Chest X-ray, AP view. Patient: 32 years old, sex F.
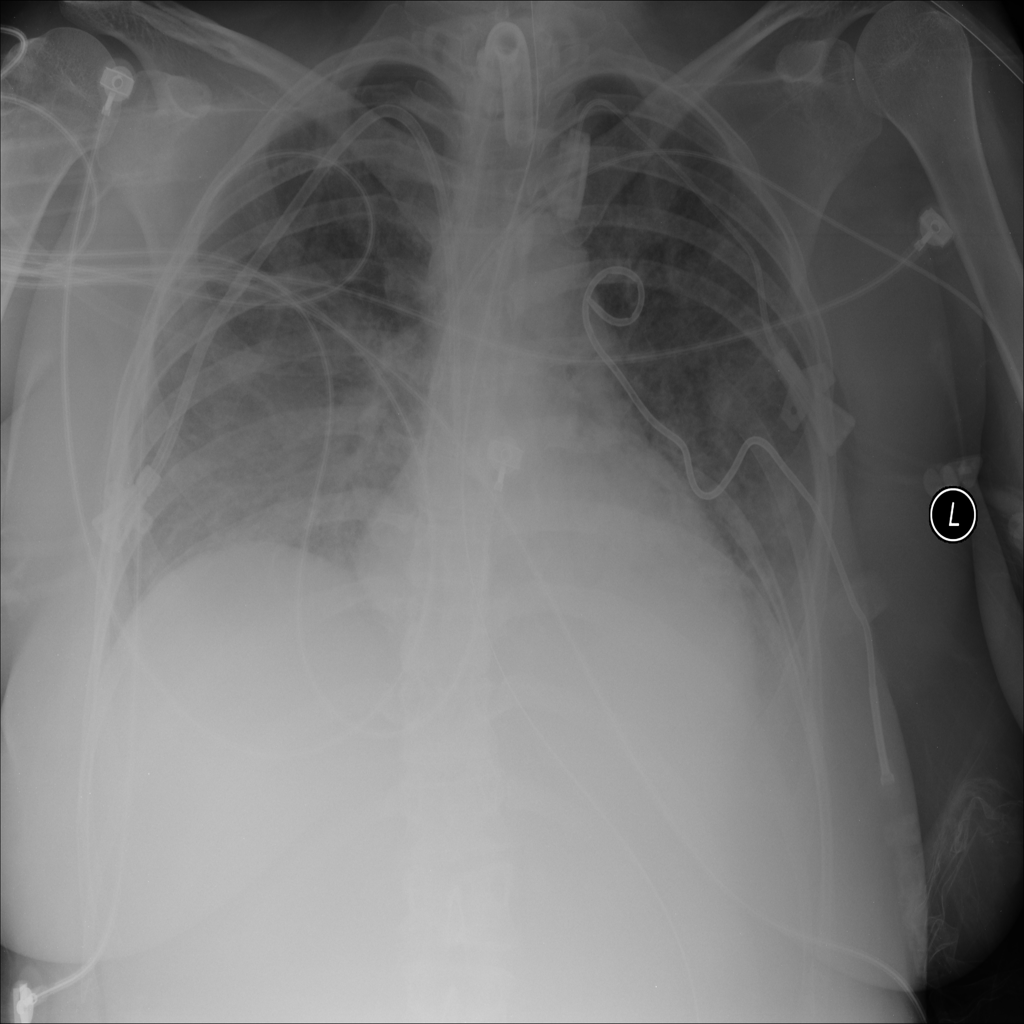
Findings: Consolidation